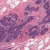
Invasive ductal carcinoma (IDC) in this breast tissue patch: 1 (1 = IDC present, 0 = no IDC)